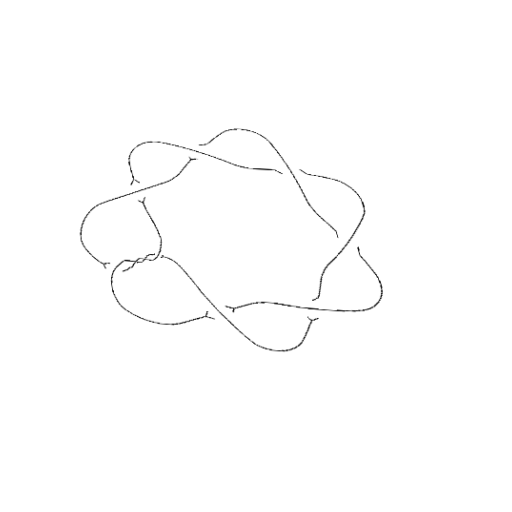
Crossing number: 10